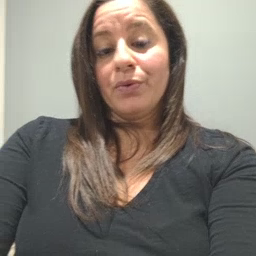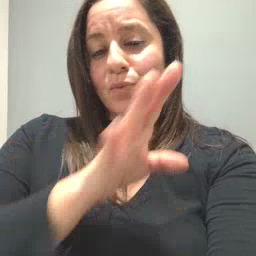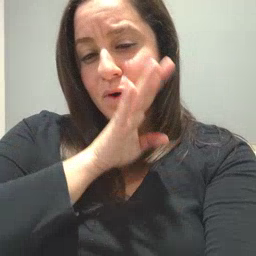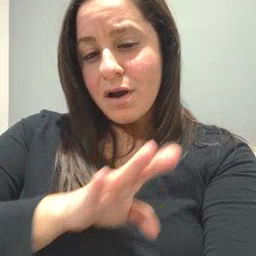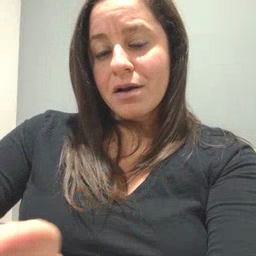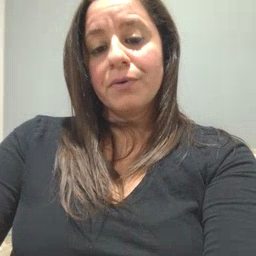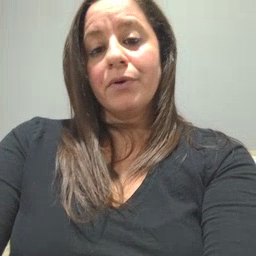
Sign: quiet